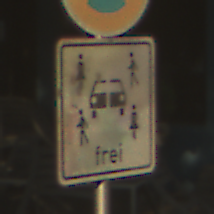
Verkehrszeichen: CarsharingfahrzeugeFrei
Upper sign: AbsolutesHalteverbot
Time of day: SunriseSunset
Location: Outdoor (Suburban)
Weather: Clear
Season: NotSpecified
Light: Natural